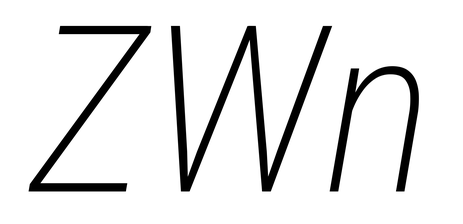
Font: Roboto-Italic_Condensed_ExtraLight_Italic